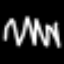
Label: squiggle